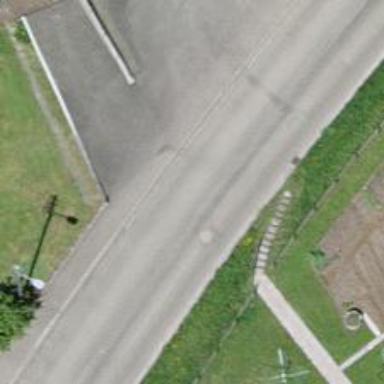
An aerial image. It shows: Tertiary road.